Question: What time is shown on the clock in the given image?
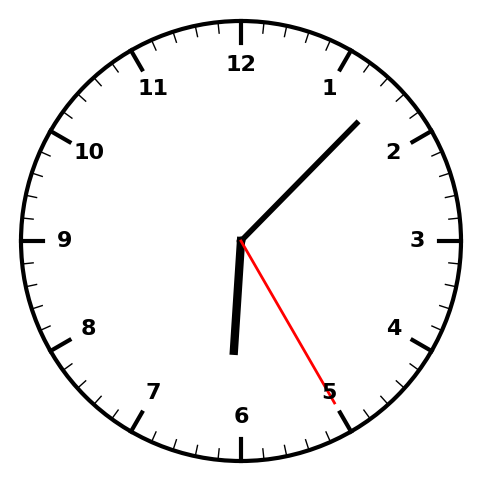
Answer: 06:07:25